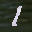
Label: 1